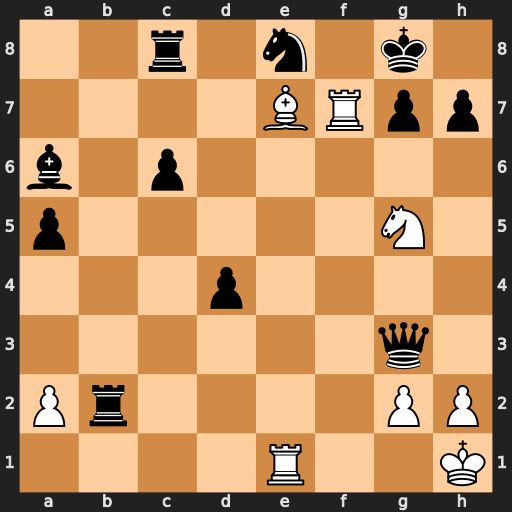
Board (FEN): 2r1n1k1/4BRpp/b1p5/p5N1/3p4/6q1/Pr4PP/4R2K
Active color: w
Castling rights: -
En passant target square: -
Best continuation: Rf8#